Here is a 2-D grayscale rendering of raw rotating-machine vibration samples (signal-to-image). What is the most likely rotor condition (normal, misalignment, unbalance, looseness)?
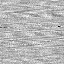
Answer: normal